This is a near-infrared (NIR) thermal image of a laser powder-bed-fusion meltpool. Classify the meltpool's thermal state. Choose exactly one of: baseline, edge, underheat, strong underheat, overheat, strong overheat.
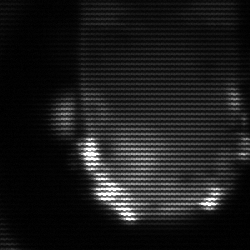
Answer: baseline